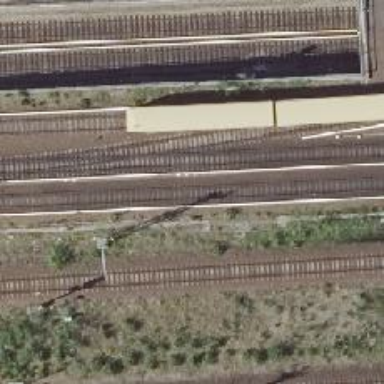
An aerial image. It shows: Solitary milestone along the railway.